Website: lowes
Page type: payment
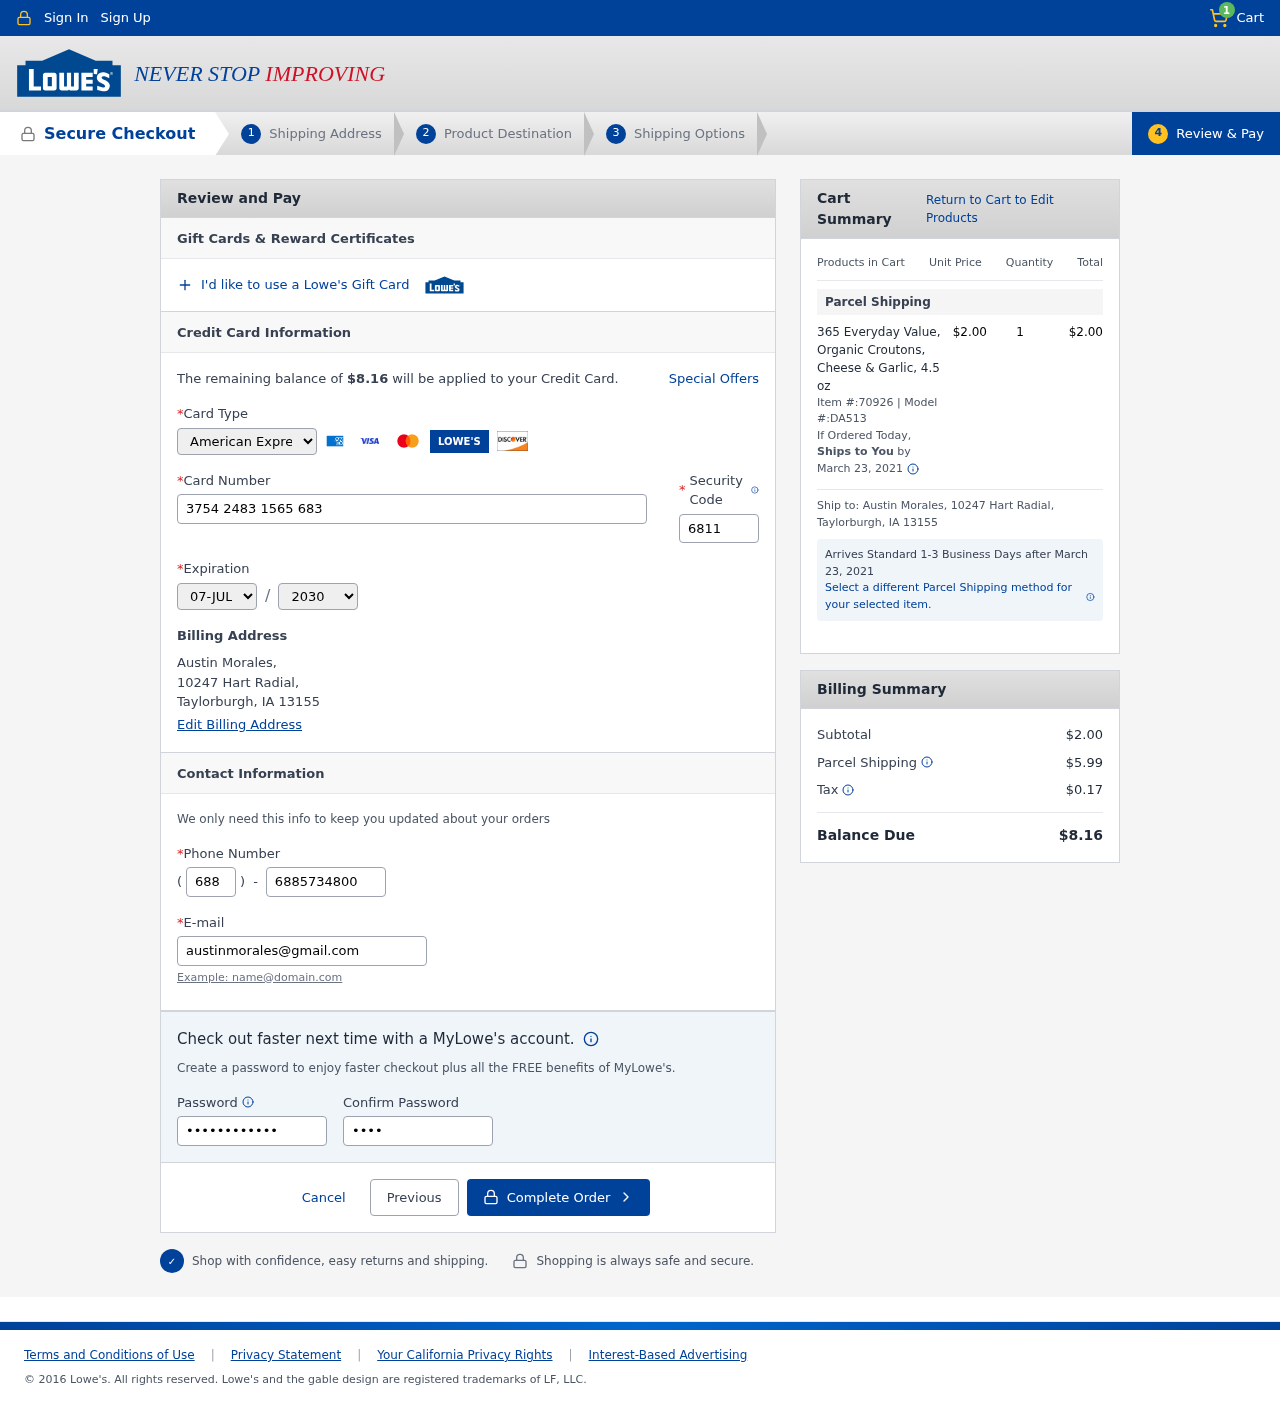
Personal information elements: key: PII_CARD_CVV
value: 6811
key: PII_CARD_EXPIRY_MONTH
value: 07
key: PII_CARD_EXPIRY_YEAR
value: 30
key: PII_CARD_NUMBER
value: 3754 2483 1565 683
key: PII_CARD_TYPE
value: American Express
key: PII_CITY_STATE_ZIP
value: Taylorburgh, IA 13155
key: PII_EMAIL
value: austinmorales@gmail.com
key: PII_FULLNAME
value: Austin Morales,
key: PII_PHONE
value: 6885734800
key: PII_PHONE_AREA
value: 688
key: PII_STREET
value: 10247 Hart Radial,
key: PII_FULLNAME2
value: Austin Morales
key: PII_STREET2
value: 10247 Hart Radial
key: PII_CITY_STATE_ZIP2
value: Taylorburgh, IA 13155
Product elements: key: PRODUCT1_NAME
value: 365 Everyday Value, Organic Croutons, Cheese & Garlic, 4.5 oz
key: PRODUCT1_PRICE
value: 2
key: PRODUCT1_QUANTITY
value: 1
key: PRODUCT1_ITEM
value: Item #:70926
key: PRODUCT1_MODEL
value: Model #:DA513
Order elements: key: ORDER_NUM_ITEMS
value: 1
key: ORDER_TOTAL
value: $8.16
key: ORDER_SHIPPING_DATE
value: March 23, 2021
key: ORDER_SUBTOTAL
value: $2.00
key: ORDER_SHIPPING_DATE2
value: March 23, 2021
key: ORDER_SHIPPING_COST
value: $5.99
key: ORDER_TAX
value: $0.17